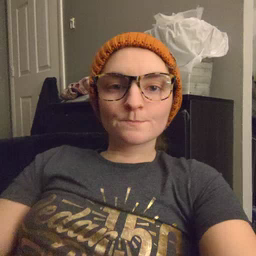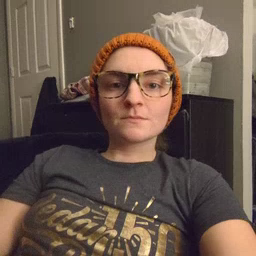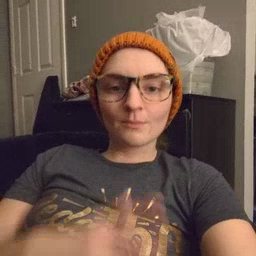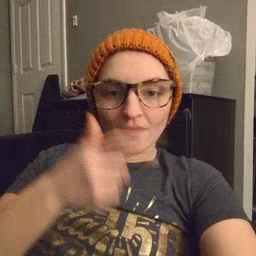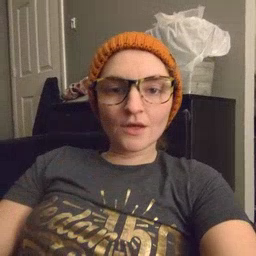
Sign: brother